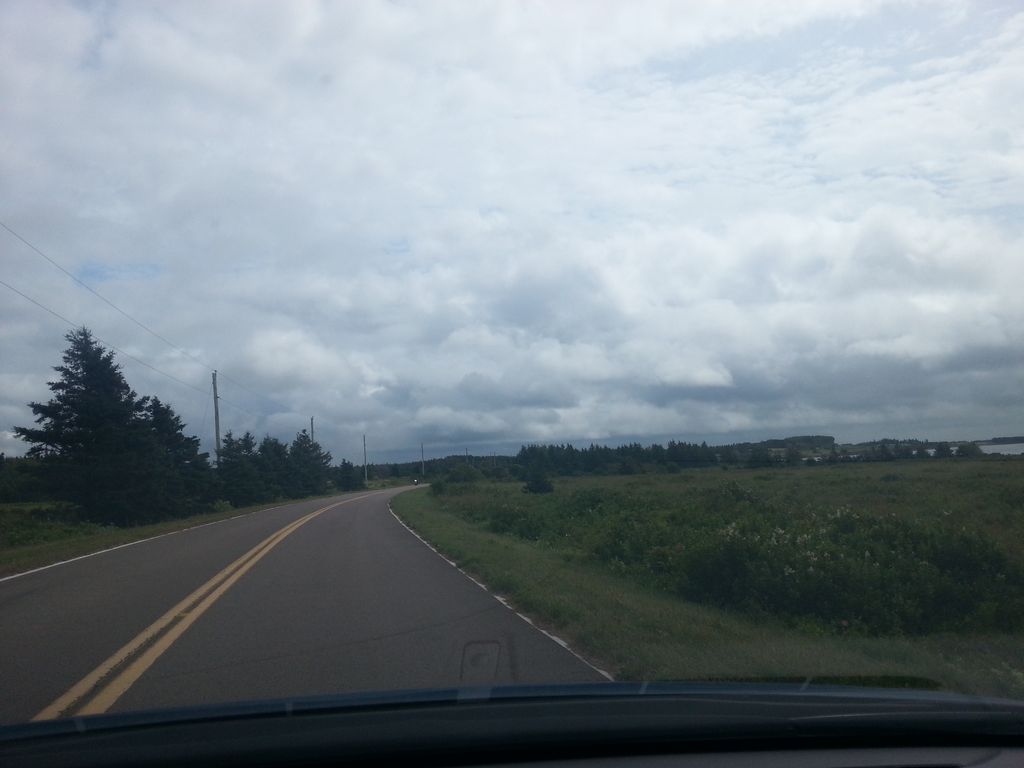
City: charlottetown